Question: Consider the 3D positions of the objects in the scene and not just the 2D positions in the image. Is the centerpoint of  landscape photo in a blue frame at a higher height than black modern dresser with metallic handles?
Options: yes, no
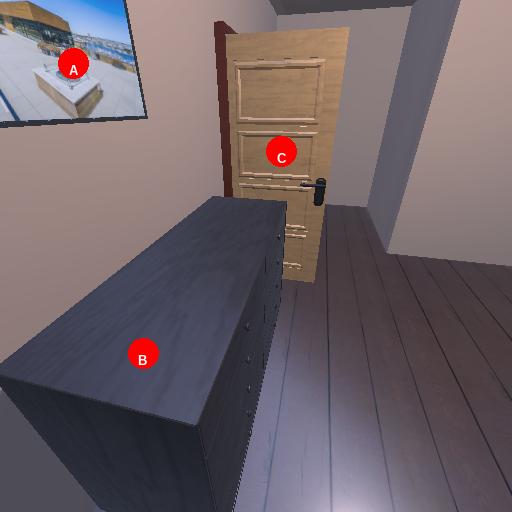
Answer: yes